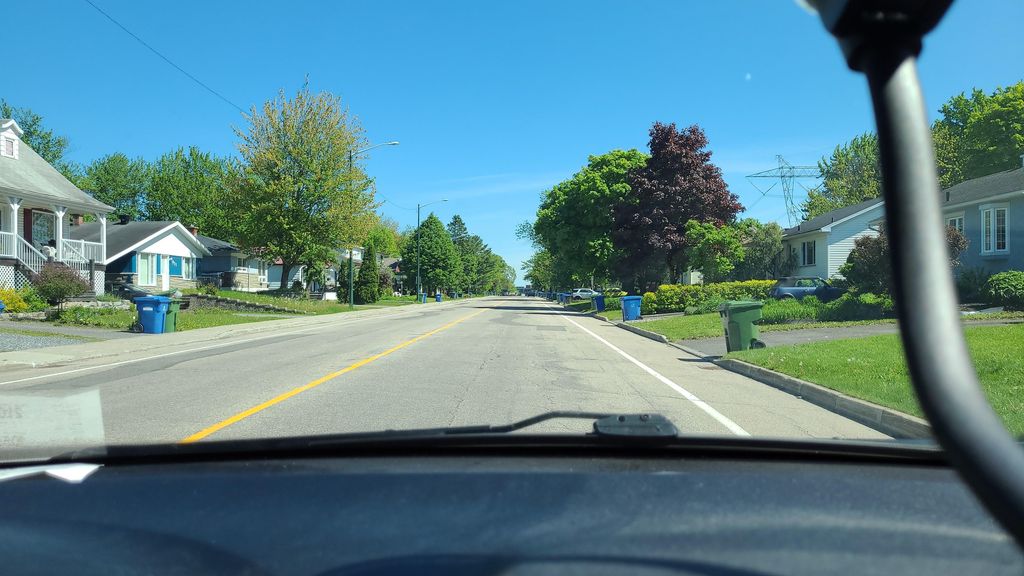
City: quebec_city